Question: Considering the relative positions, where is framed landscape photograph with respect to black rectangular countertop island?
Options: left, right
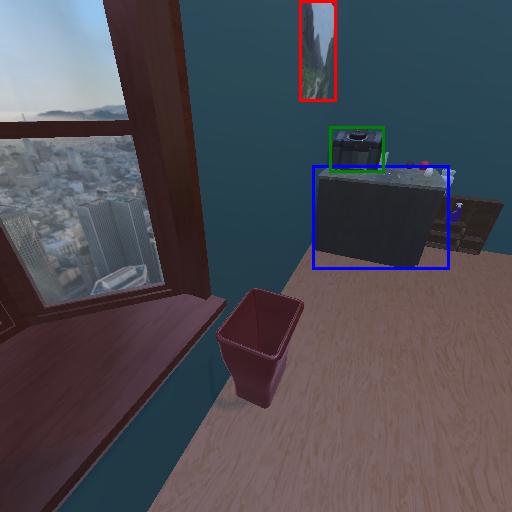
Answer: left